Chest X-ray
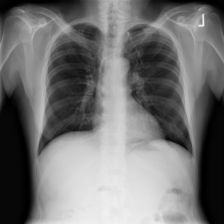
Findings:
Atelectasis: negative
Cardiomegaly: negative
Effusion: negative
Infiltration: negative
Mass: negative
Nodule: negative
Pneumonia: negative
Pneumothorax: negative
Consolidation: negative
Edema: negative
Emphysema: negative
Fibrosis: negative
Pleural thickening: negative
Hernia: negative